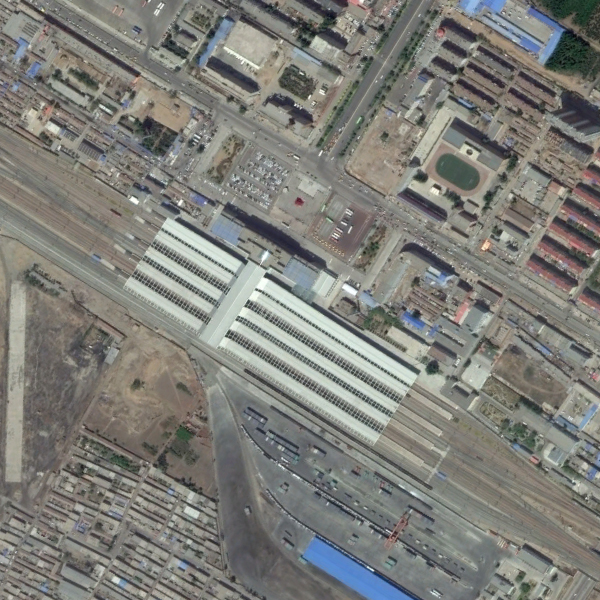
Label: RailwayStation